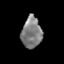
Tissue: skin
Cell type: Epithelial cells
Senescence score: 0.24
Nuclear area (px): 612
Mean DAPI intensity: 127.557